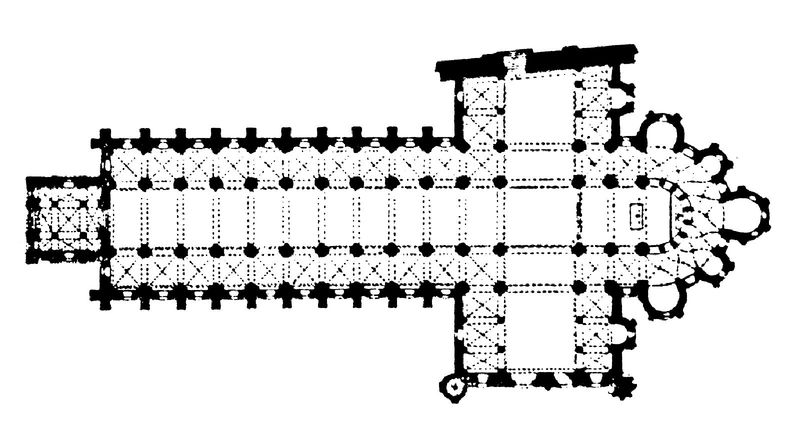
Titel: Saint-Martial in Limoges
Standort: Limoges (EU - F)
Schlagwörter: fenster, pfeiler, säulen, kirche, gotik, turm, schiffe, fassade, umgang, gewölbe, kreuz, altar, langhaus, querhaus, apsis, chor, plan, grundriss, polygon, kapellen, vierung, strebepfeiler, #schiffe